Field crop: maize
Growth stage: 2
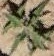
Species: atriplex